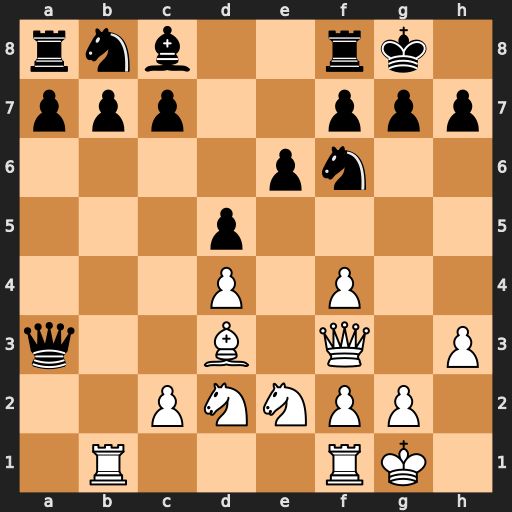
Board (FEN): rnb2rk1/ppp2ppp/4pn2/3p4/3P1P2/q2B1Q1P/2PNNPP1/1R3RK1
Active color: w
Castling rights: -
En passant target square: -
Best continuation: Bxh7+ Nxh7 Qxa3